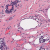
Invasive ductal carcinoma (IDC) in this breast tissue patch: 1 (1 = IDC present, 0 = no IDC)